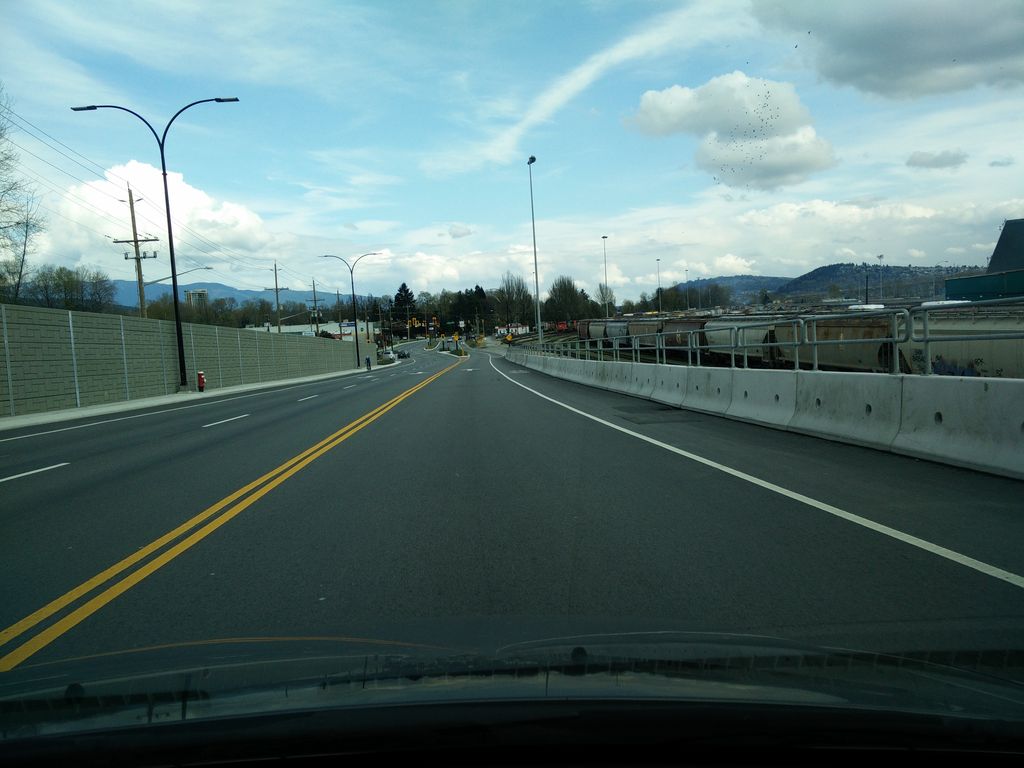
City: vancouver